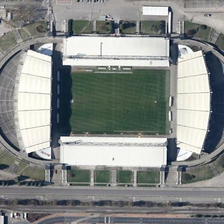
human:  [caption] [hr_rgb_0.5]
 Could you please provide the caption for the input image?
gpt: the huge playground with white ceiling is next to a road .

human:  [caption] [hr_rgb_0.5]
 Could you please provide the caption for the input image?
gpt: we can see a stadium with white awnings near two roads .

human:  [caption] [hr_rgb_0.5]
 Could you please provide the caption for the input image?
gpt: we can see a stadium with white awnings near two roads .

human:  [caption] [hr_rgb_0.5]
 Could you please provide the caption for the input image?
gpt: this stadium with white roofs and a soccer field inside is located between two straight roads .

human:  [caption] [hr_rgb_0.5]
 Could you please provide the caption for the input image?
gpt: a road and several green trees are near a stadium with a football field .